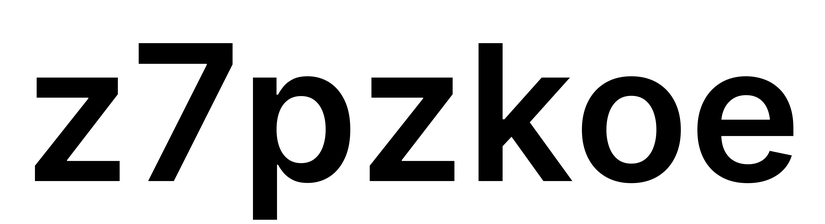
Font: Inter_SemiBold